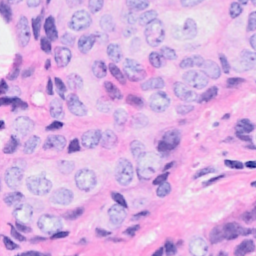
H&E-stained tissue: Breast